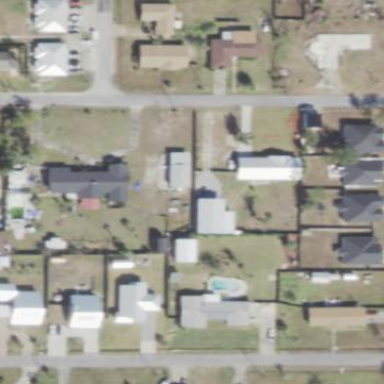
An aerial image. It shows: This residential area consists of single-family homes.